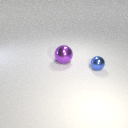
large purple metal sphere to the left of small blue metal sphere